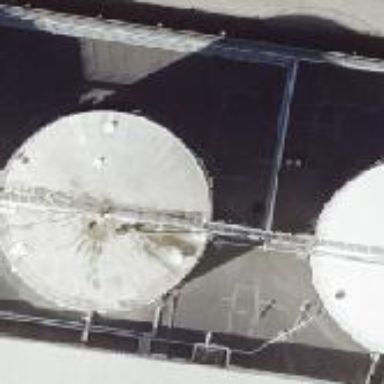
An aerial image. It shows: Storage tank which is man-made.